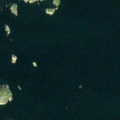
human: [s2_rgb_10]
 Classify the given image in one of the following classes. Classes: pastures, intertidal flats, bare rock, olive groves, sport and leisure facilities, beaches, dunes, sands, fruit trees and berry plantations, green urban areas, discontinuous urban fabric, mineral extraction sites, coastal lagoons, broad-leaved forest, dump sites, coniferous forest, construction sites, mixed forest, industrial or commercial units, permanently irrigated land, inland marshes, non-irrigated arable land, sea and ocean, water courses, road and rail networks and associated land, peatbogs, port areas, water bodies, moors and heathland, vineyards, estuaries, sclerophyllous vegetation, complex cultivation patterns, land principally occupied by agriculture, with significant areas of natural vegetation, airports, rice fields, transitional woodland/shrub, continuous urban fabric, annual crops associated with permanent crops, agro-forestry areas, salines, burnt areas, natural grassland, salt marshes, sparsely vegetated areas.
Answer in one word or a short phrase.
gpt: sea and ocean